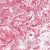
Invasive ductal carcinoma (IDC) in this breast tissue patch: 0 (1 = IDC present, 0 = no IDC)